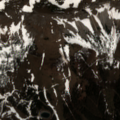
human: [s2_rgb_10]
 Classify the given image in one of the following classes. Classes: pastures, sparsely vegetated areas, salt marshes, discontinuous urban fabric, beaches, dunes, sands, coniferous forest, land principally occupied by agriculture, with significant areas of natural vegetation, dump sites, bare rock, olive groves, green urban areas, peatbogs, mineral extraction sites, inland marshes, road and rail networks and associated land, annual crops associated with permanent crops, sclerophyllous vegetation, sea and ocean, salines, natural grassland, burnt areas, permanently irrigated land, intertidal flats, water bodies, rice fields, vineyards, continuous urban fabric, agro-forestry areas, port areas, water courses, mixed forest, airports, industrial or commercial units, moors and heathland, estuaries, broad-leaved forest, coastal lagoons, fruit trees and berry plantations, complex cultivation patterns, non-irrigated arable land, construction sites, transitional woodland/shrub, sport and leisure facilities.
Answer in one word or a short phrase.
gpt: coniferous forest, natural grassland, bare rock, sparsely vegetated areas